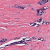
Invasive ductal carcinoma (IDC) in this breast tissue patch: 1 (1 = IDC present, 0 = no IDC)